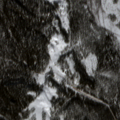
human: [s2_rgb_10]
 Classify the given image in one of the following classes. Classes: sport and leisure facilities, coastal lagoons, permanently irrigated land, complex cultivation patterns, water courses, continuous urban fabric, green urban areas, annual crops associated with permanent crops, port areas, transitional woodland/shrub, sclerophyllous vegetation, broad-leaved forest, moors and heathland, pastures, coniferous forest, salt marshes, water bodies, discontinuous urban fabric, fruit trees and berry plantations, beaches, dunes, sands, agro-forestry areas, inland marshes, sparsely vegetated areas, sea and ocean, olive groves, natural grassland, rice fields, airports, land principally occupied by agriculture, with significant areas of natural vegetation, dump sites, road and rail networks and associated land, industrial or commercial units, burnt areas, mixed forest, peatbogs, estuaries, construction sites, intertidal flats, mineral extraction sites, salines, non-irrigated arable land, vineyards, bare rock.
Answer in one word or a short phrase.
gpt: coniferous forest, mixed forest, transitional woodland/shrub